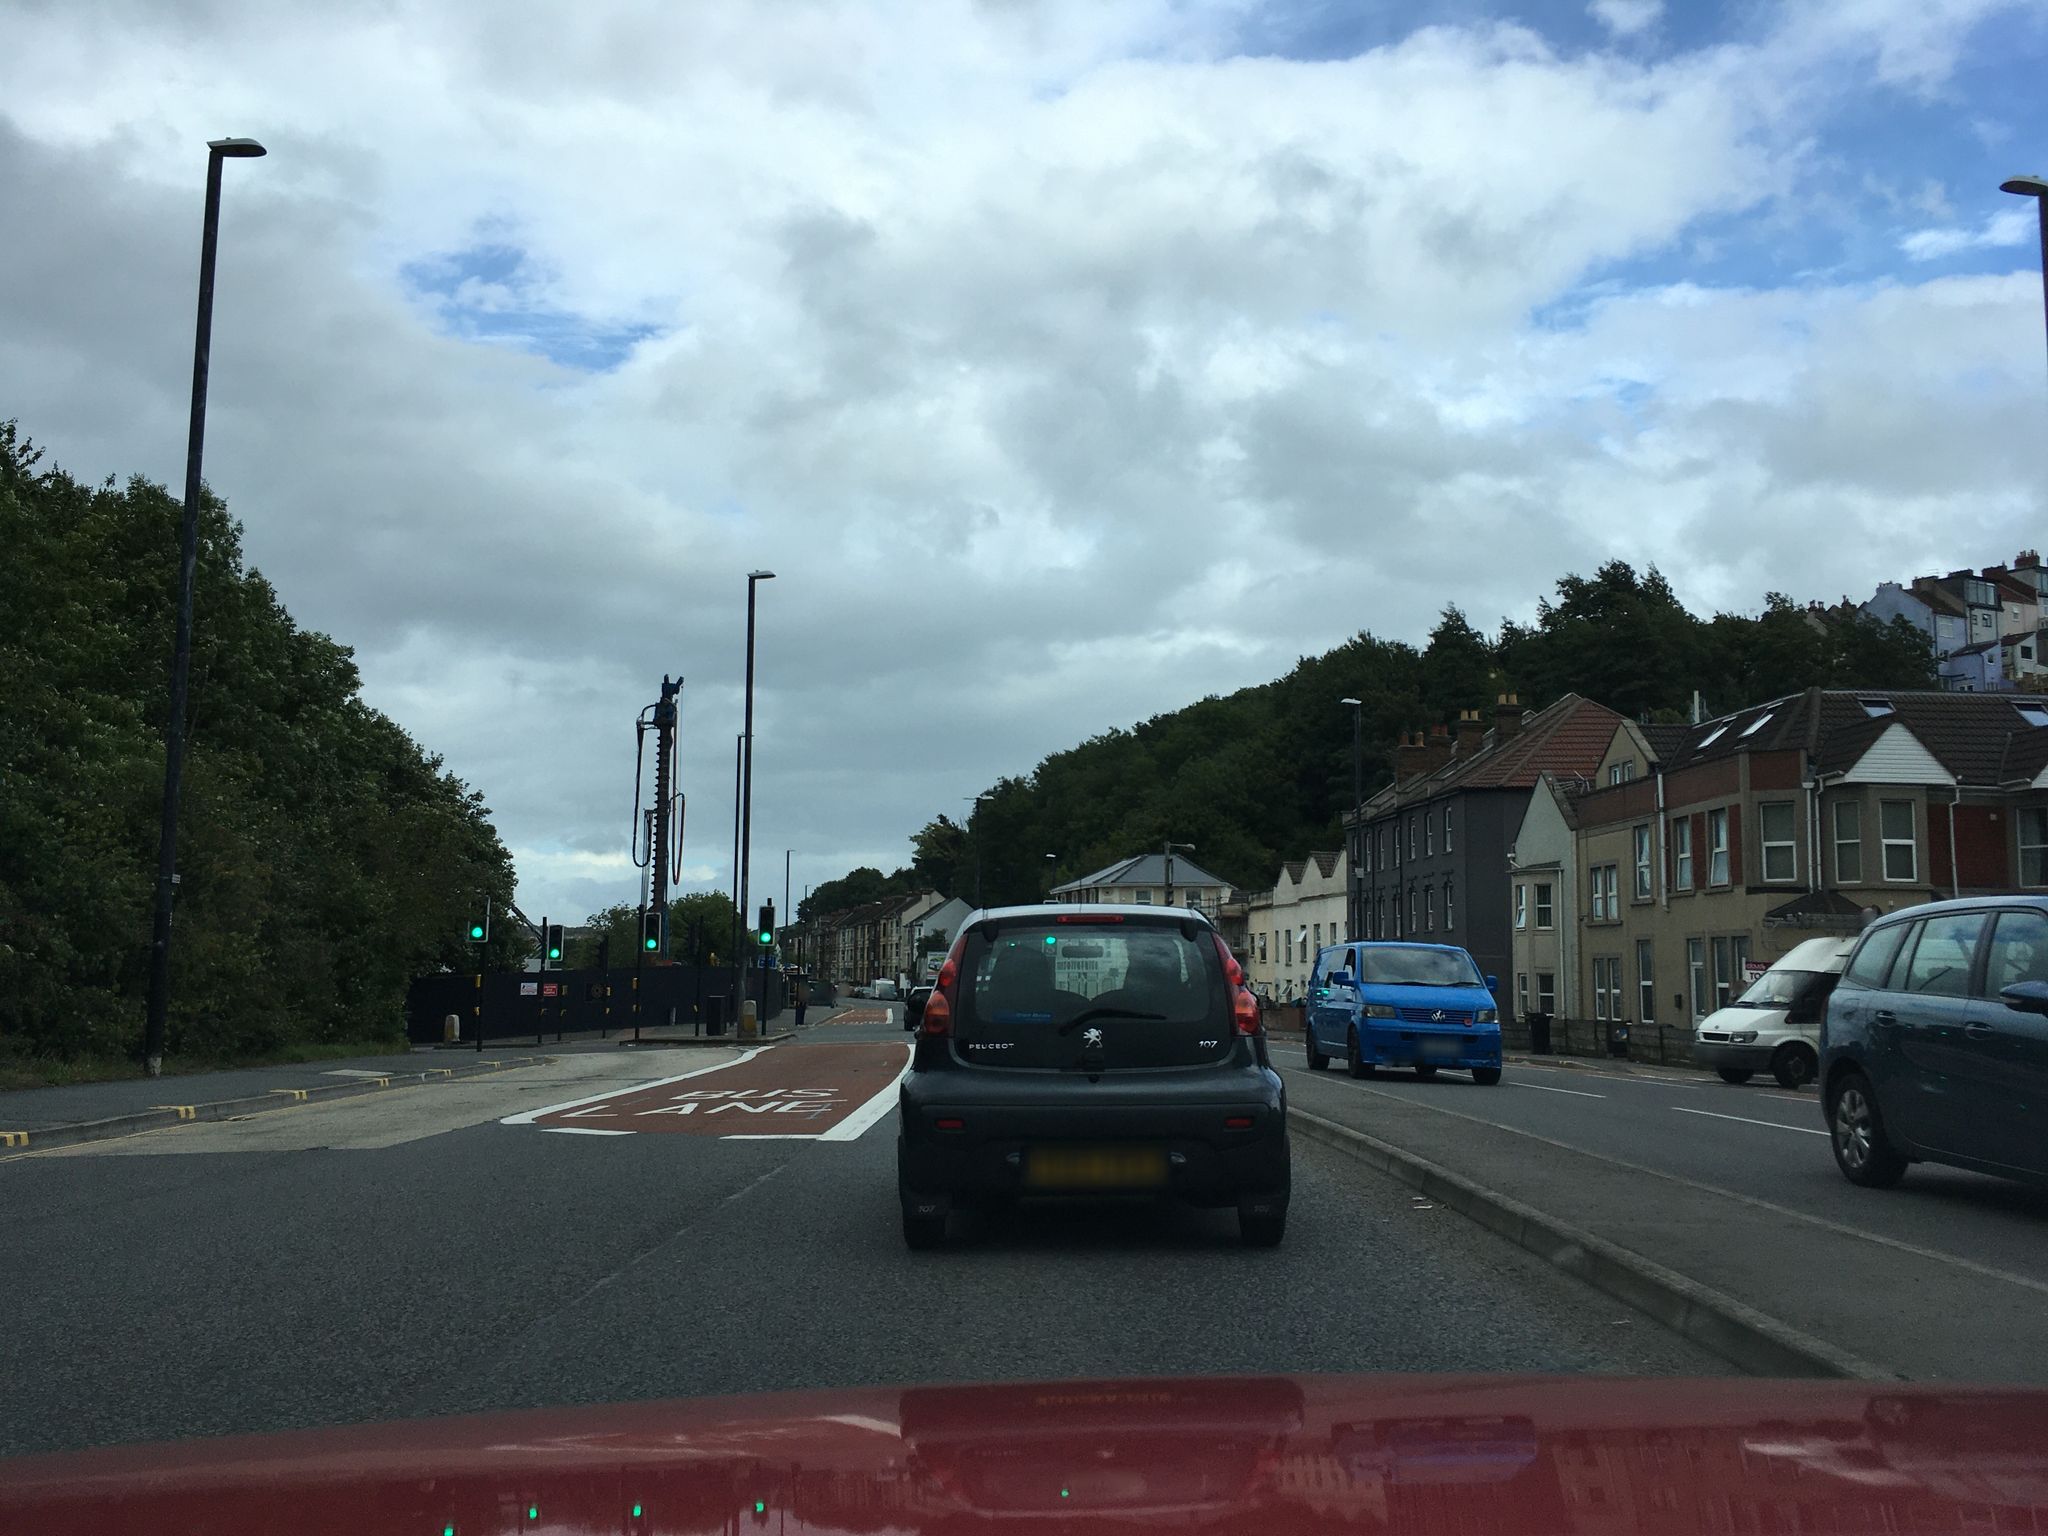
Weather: cloudy
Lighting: day
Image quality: good
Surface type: driving surface
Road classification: trunk, tertiary
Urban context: urban centre
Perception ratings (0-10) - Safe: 5.4, Lively: 7.15, Beautiful: 8.33, Boring: 0.61, Depressing: 3.58, Wealthy: 5.41